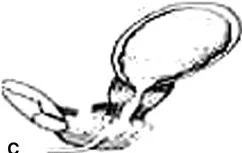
Injuries of the urethra[]. C: The pelvis is fractured and the puboprostatic ligament disrupted and there is complete tear through the membranous part of the urethra but the perineal ligament is intact.
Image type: radiology (mri)